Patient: sex M, age 72
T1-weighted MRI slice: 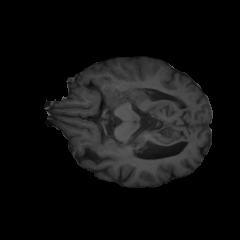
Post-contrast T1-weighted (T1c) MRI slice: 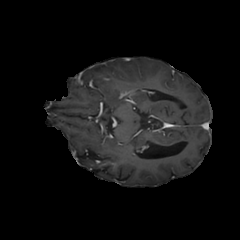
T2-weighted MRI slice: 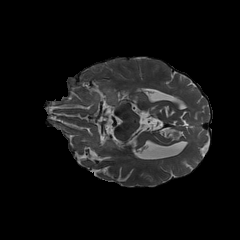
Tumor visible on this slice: yes
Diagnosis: Glioblastoma, IDH-wildtype
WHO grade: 4